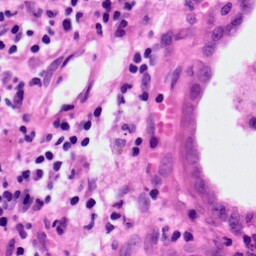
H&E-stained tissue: Lung